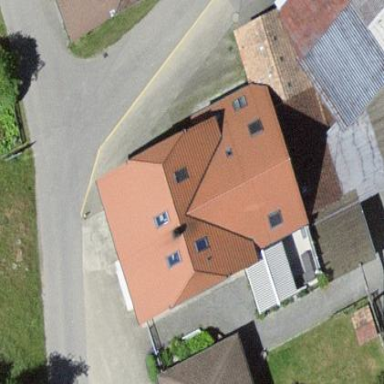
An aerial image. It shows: Residential building.